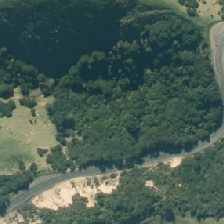
Land cover: indigenous_forest